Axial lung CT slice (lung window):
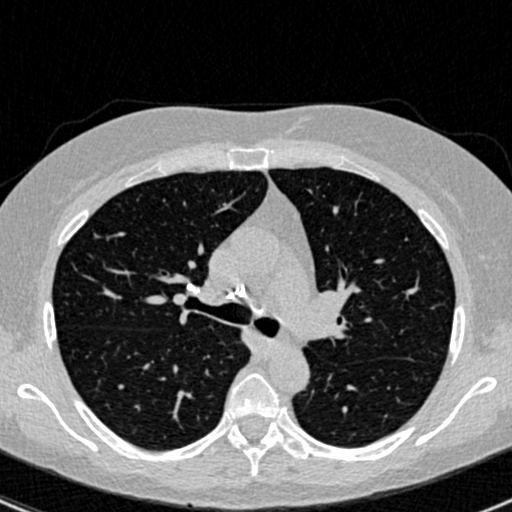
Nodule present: no